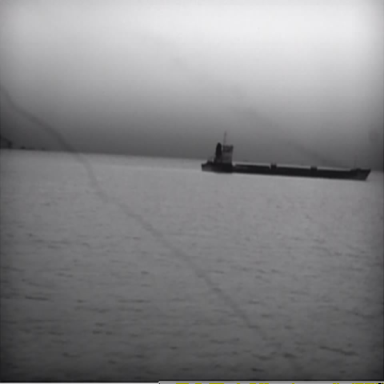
There is a liner in the infrared image.